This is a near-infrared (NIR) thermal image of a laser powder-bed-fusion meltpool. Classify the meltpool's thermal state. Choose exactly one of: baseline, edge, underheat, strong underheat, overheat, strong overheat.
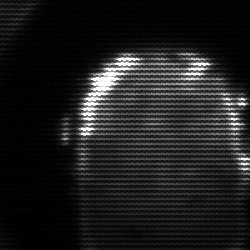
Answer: baseline